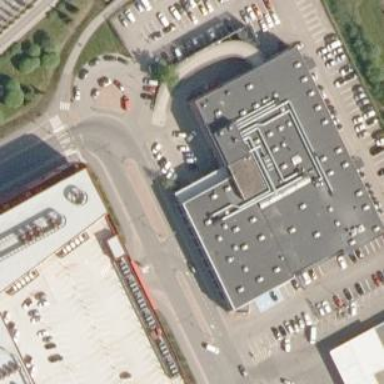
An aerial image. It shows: Building housing car shop.